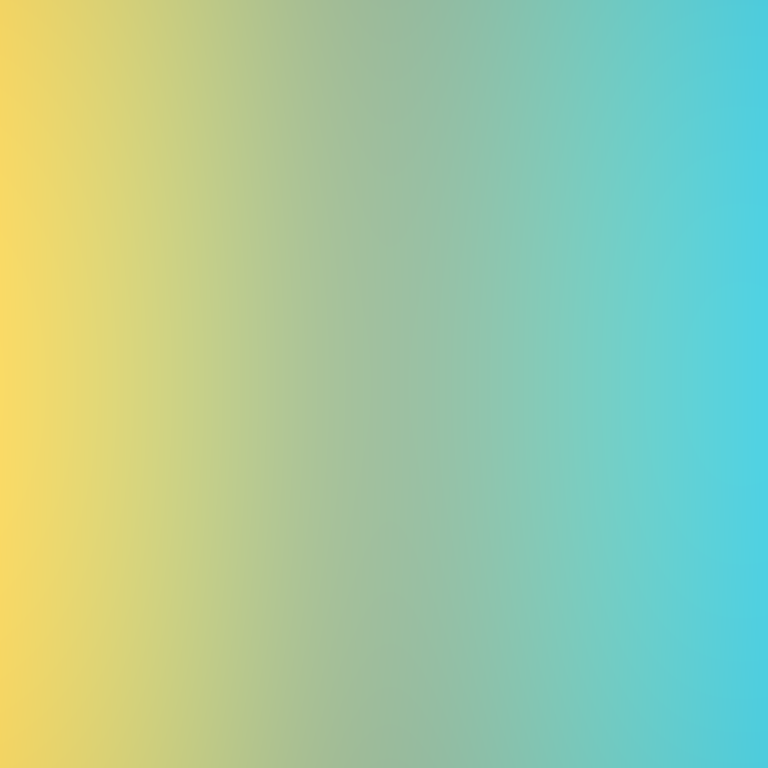
Abstract light effect, smooth gradient from golden yellow to soft cyan, serene atmosphere, diffuse glow, no room, no furniture, no objects.